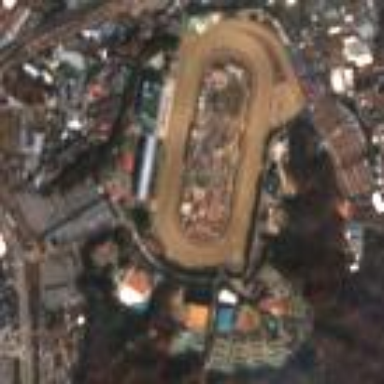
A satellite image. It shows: Sports centre dedicated to horse racing.